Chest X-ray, PA view. Patient: 61 years old, sex F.
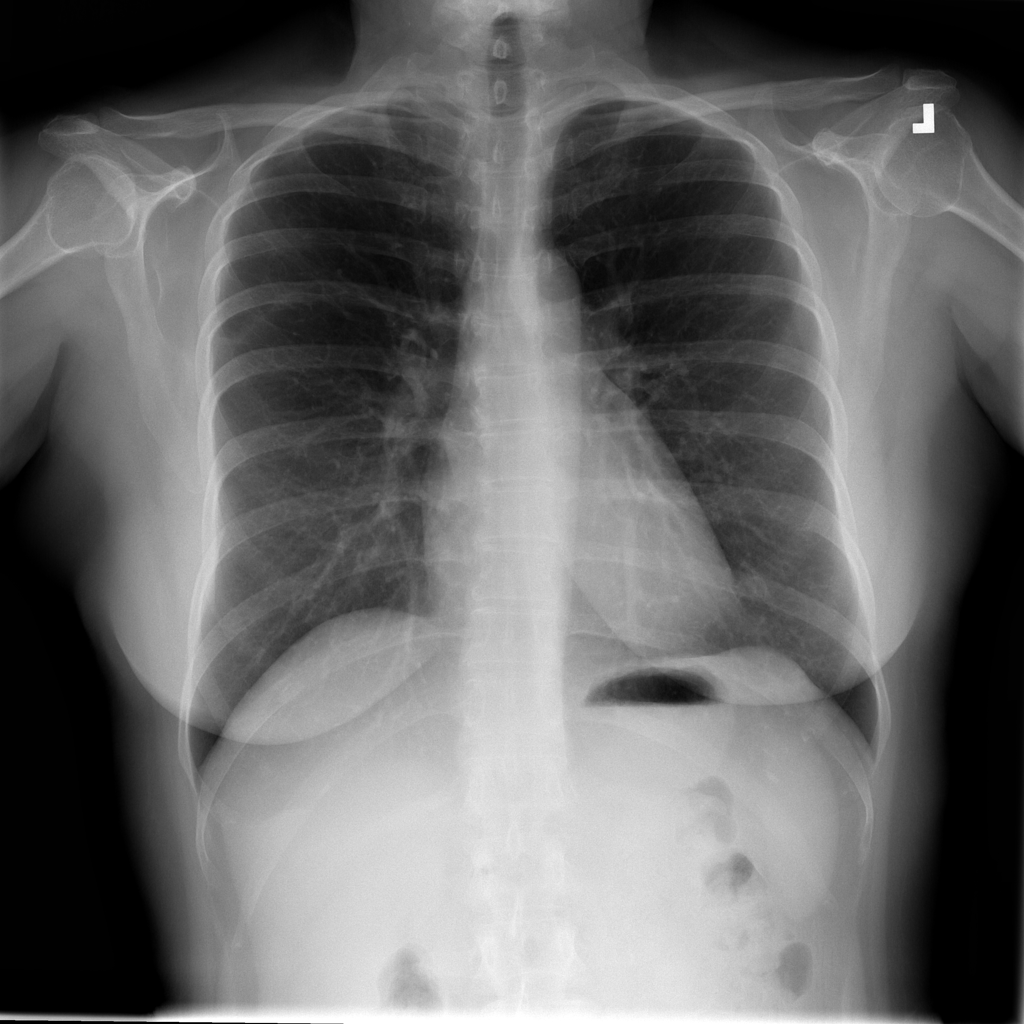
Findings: No Finding